Question: When I try to run this code it shows 2 TAB before 'Price' in the first line of code, which I think is supposed to be only 1 TAB (4 Bytes).
'''
#include <stdio.h>
int main(void)
{
printf("Item Unit Purchase
Price Date
");
printf("Item Unit Purchase
Price Date
");
return 0;
}
'''
result:

In fact this code originate from the textbook
'C Programming A Modern Approach 2nd Edition' by 'King K.N'
Page 41 Section '"Escape Sequences"'.
I wonder if King K.N also use eclipse.
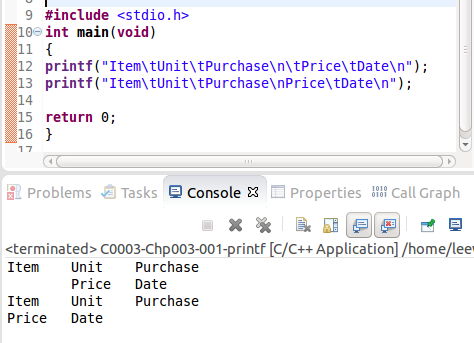
Answer: The tab character is always one byte, in ASCII, with a value of 9.
Its interpretation is defined by the text renderer, not the language standard, the compiler, the OS, etc. Typically it advances the cursor to a multiple of some N. The most common choices for N are 4 or 8, but that doesn't mean the tab takes 4 bytes.
Some text editors replace tabs with spaces. Insertion of a tab might result in a file size increase of 4 bytes, but those bytes are spaces, not tabs.
You can't rely on tabs being formatted in any particular way, unless you can guarantee that the program's output will be displayed using a particular viewer in a certain configuration. If you need space characters instead, use space characters and don't use tabs as a shortcut.